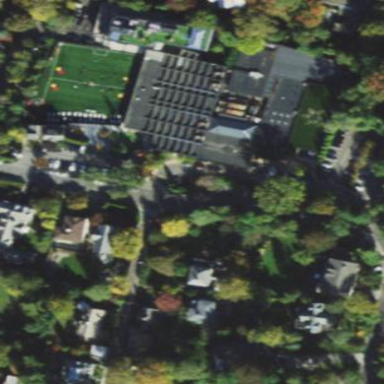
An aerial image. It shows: School located in religious area.